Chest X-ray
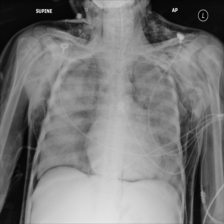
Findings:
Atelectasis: negative
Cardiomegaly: negative
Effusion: negative
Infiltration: negative
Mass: negative
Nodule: negative
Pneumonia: negative
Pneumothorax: negative
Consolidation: negative
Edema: negative
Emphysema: negative
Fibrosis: negative
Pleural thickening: negative
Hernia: negative